Interaction volume radius: 5 \u00c5
Interaction volume height: 20 \u00c5
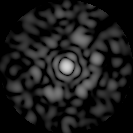
Disorder parameter: 0.8244